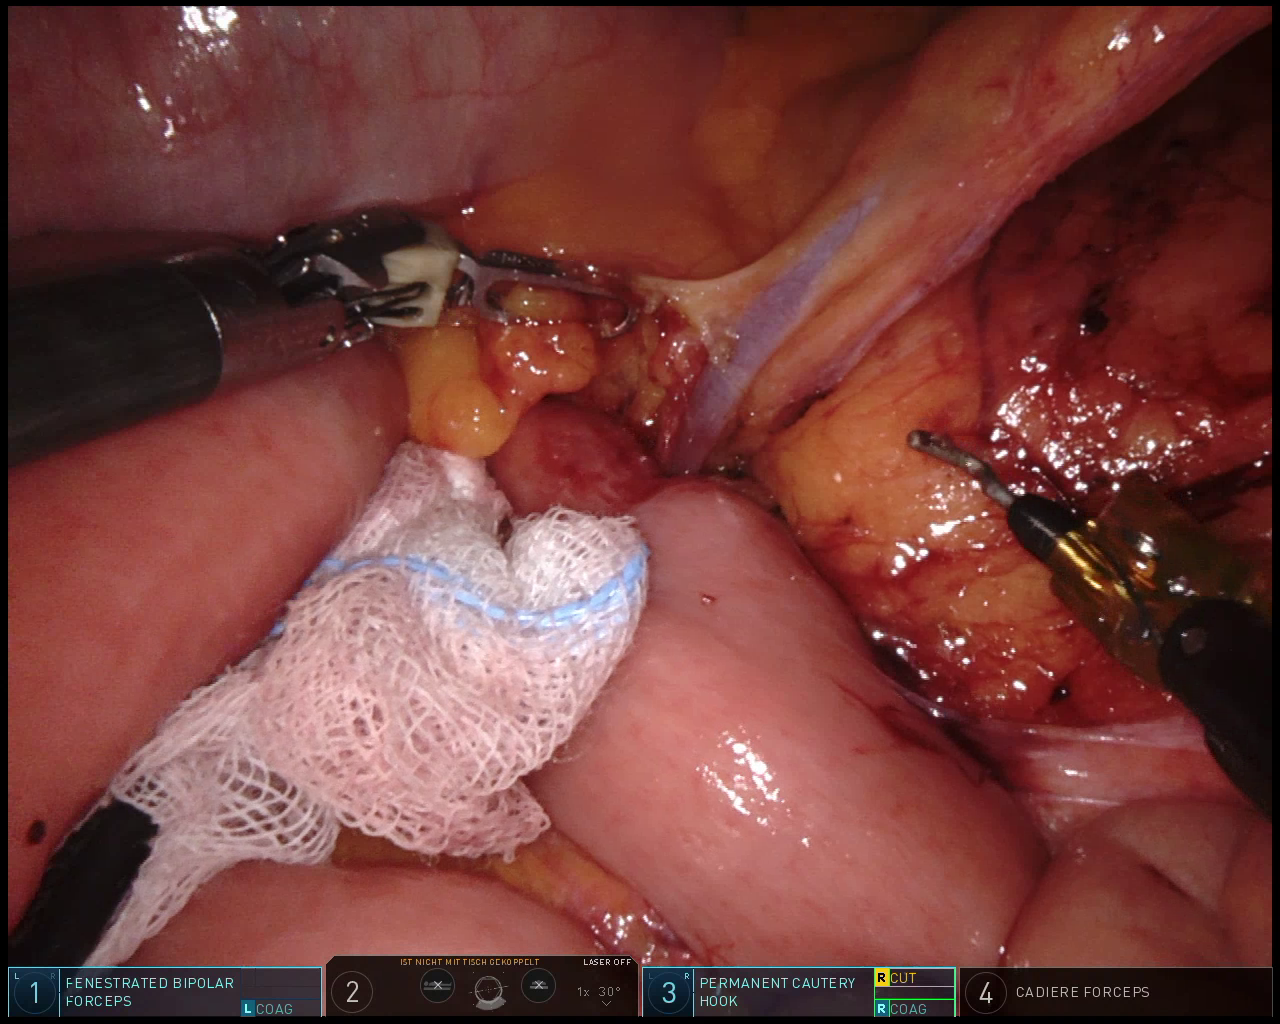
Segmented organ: intestinal_veins
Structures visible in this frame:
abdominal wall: no
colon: yes
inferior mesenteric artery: no
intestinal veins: yes
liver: no
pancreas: no
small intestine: yes
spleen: no
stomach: no
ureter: no
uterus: no
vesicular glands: no